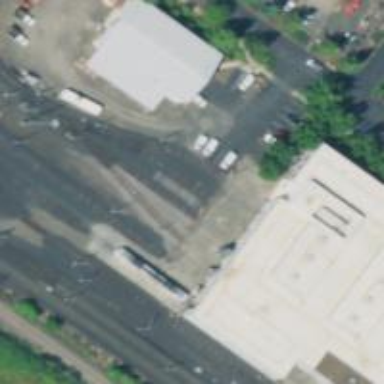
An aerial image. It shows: Light rail service yard with electrified contact lines.